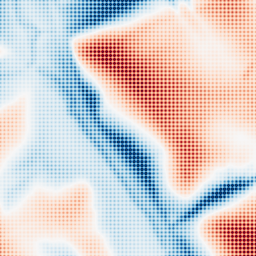
Category: multiscale
Decomposition family: dog_multiscale
Decomposition parameters: sigma_ratio: 2
n_scales: 4
base_sigma: 2
Upsampling method: sinc_blackman
Upsampling parameters: scale: 8
kernel_size: 8
Upsampling scale: 8